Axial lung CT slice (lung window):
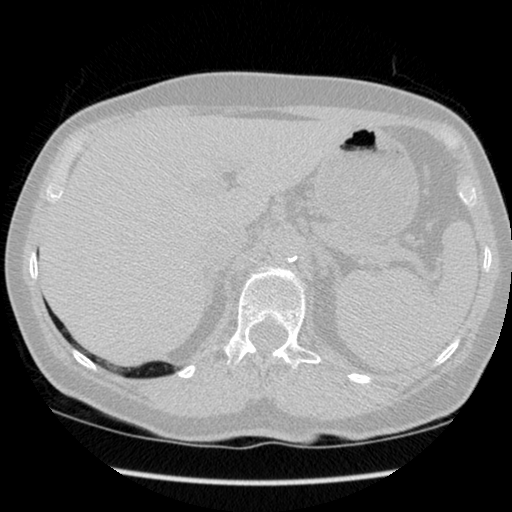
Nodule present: no